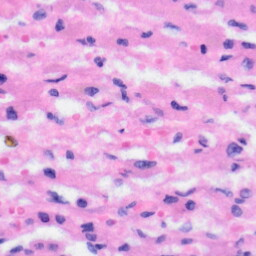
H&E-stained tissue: Liver